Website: ulta-beauty
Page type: account-dashboard
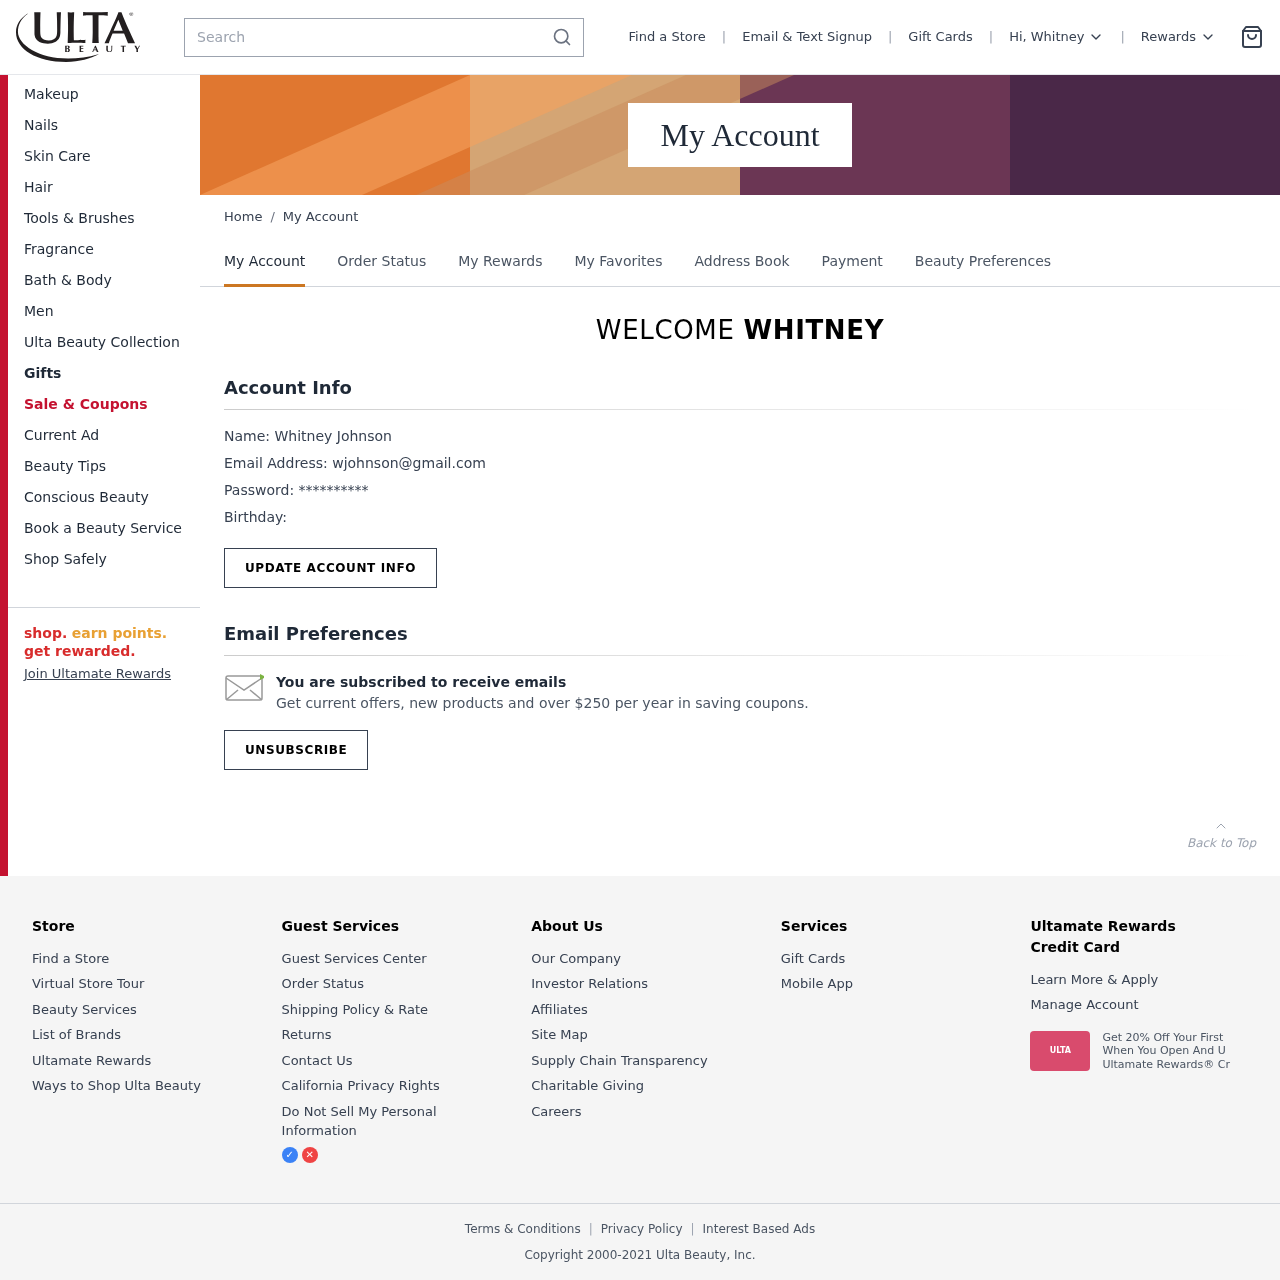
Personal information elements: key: PII_EMAIL
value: wjohnson@gmail.com
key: PII_FIRSTNAME
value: Whitney
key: PII_FIRSTNAME
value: WHITNEY
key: PII_FULLNAME
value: Whitney Johnson
Search elements: key: HEADER_SEARCH
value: Search